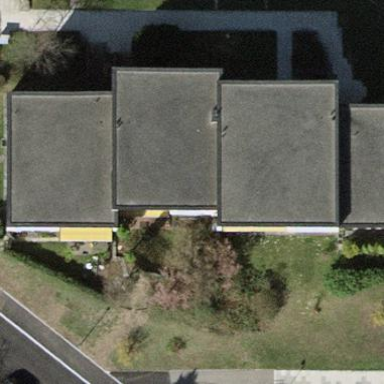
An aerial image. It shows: Flat-roofed apartment building.